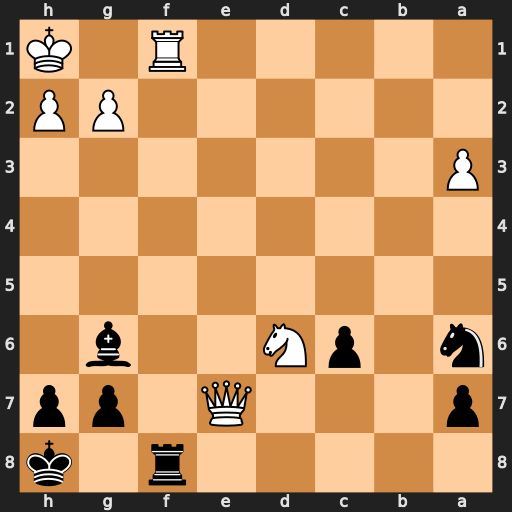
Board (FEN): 5r1k/p3Q1pp/n1pN2b1/8/8/P7/6PP/5R1K
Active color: b
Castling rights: -
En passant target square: -
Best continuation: Rxf1#